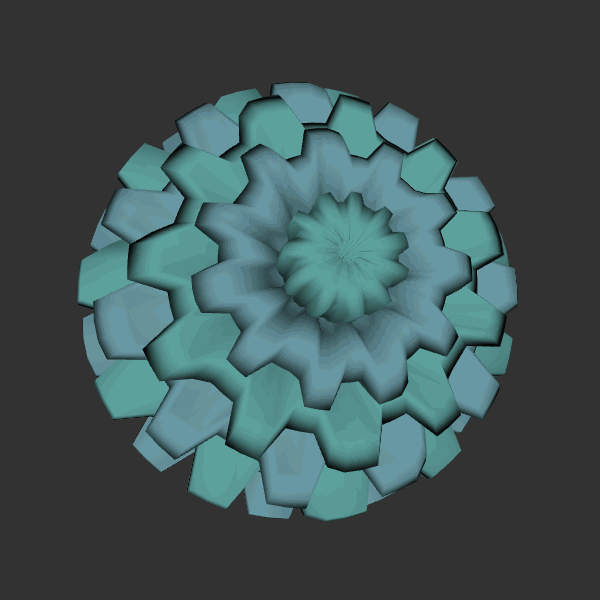
Background: dark